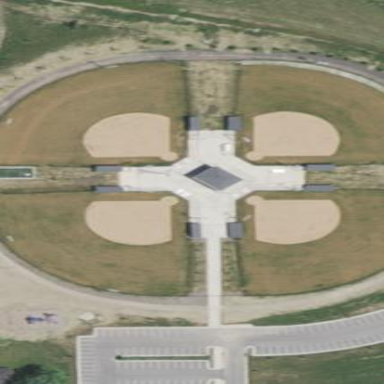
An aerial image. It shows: Sports centre specializing in softball on leisure land.